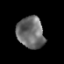
Tissue: prostate
Cell type: Epithelial cells
Senescence score: 0.2899
Nuclear area (px): 838
Mean DAPI intensity: 108.652